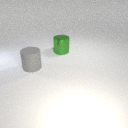
large gray rubber cylinder in front of large green metal cylinder